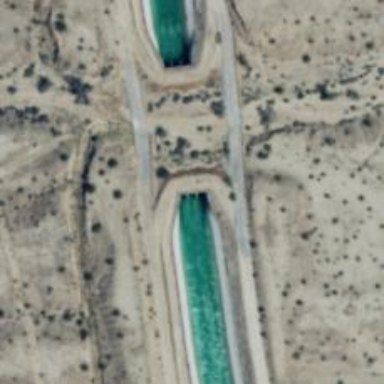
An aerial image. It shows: Culvert tunnel carrying water for canal.